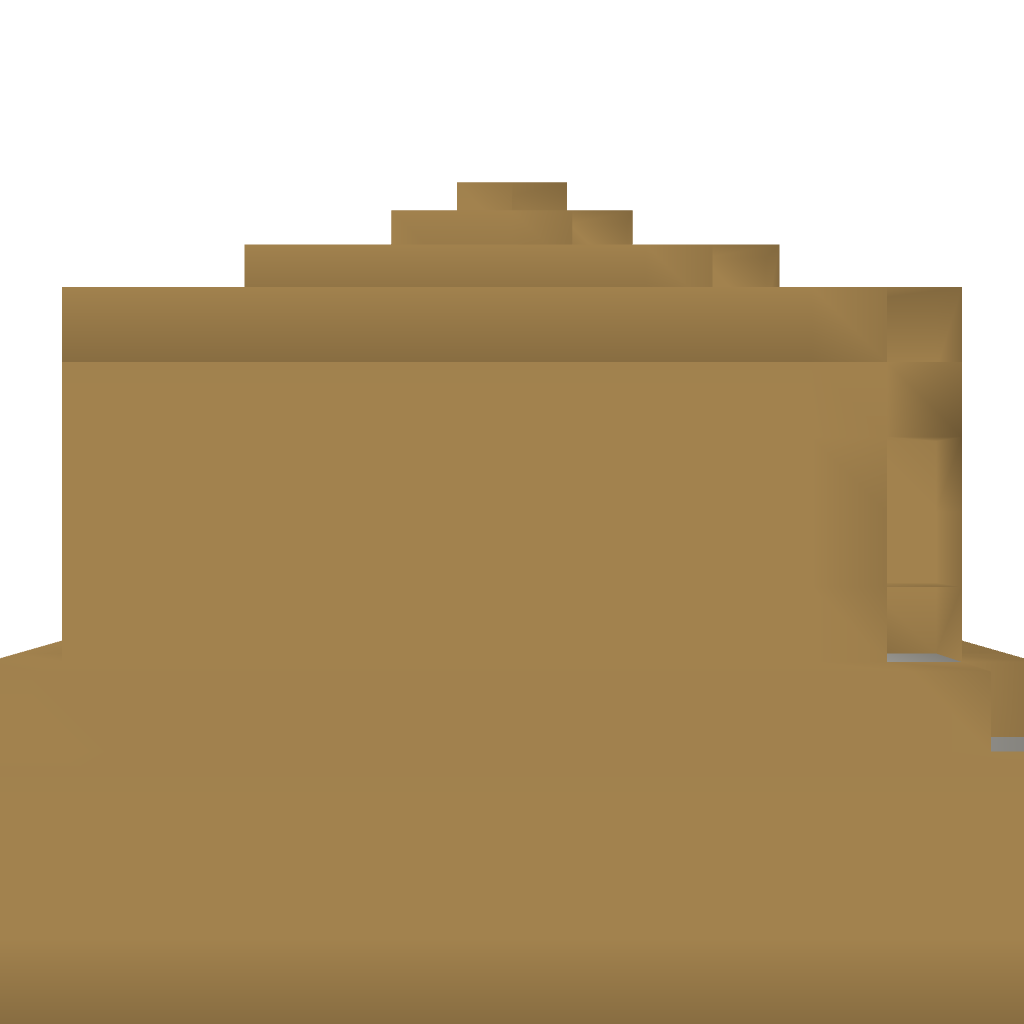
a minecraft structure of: house on lava